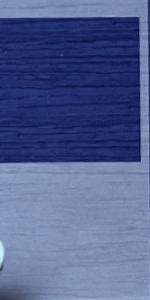
Label: Empty